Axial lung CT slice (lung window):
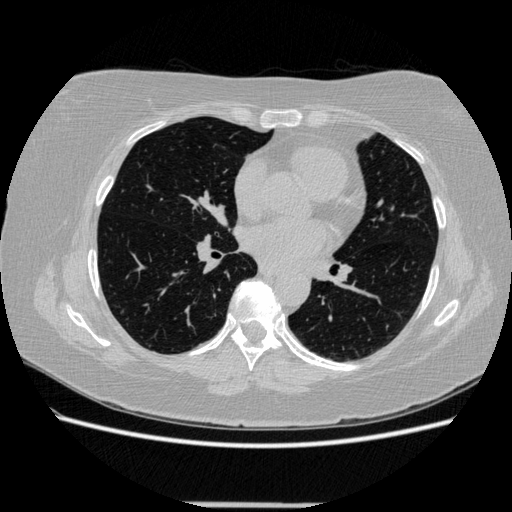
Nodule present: no